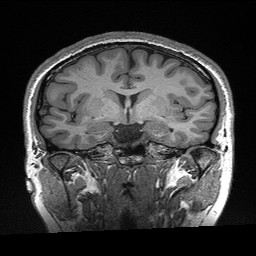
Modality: T1w
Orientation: sagittal
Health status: healthy
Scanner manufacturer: siemens
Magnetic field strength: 3 T
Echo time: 0.00298 s